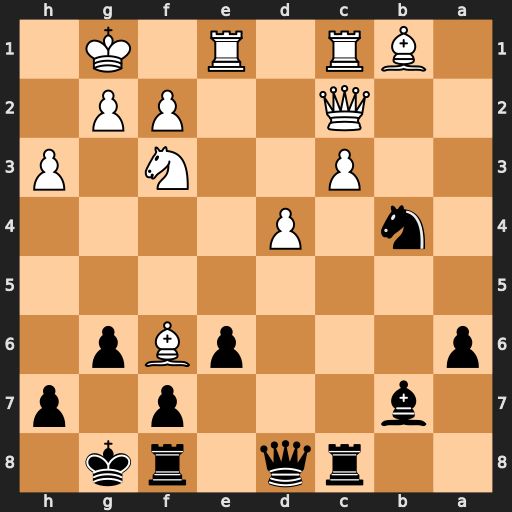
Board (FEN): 2rq1rk1/1b3p1p/p3pBp1/8/1n1P4/2P2N1P/2Q2PP1/1BR1R1K1
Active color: b
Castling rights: -
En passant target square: -
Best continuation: Nxc2 Bxd8 Nxe1